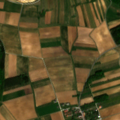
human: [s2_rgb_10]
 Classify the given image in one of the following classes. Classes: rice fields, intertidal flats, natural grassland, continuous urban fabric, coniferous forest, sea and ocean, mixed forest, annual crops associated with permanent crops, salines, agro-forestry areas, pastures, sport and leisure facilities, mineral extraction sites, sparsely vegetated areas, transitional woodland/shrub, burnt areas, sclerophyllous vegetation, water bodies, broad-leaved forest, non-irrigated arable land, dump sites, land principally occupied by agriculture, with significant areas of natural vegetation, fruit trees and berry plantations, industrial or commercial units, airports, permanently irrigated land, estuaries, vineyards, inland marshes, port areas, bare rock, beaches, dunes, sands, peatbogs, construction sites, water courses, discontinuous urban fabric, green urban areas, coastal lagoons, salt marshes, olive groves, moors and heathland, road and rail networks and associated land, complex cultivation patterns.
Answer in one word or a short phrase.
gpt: non-irrigated arable land, complex cultivation patterns, broad-leaved forest, mixed forest